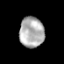
Tissue: prostate
Cell type: T cells
Senescence score: 0.3168
Nuclear area (px): 733
Mean DAPI intensity: 175.484